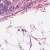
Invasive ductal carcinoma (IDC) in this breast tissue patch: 1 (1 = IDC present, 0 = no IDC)